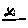
Label: line